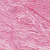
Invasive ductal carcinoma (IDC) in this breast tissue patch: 0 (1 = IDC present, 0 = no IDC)